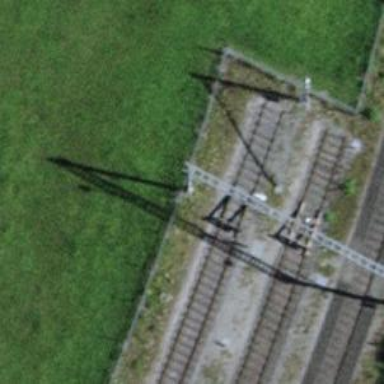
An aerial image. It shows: Railway buffer stop.